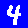
Digit: 4